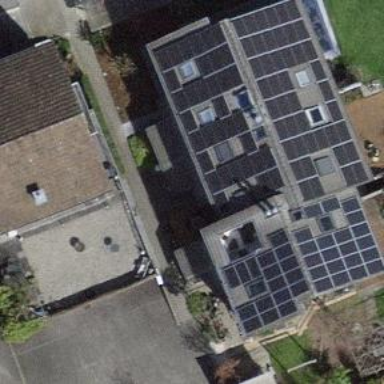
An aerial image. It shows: Solar power generator.